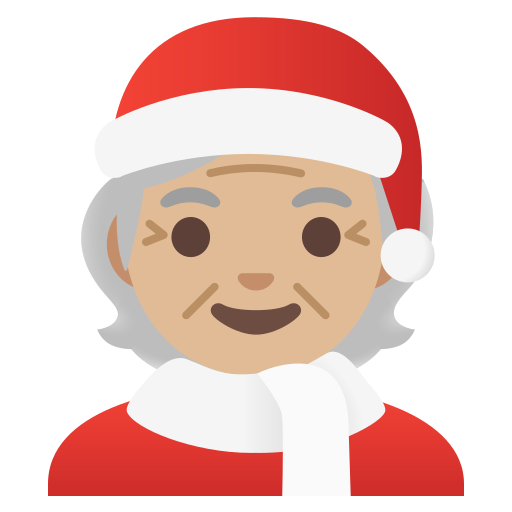
Emoji: 🧑🏼‍🎄